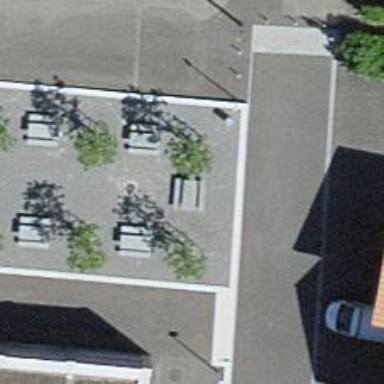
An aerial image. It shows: Picnic table located in leisure land area.